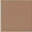
Piece: xx